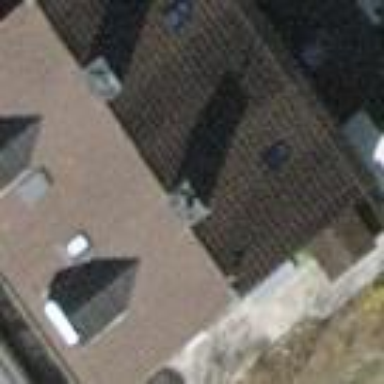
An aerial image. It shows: Semi-detached house with gabled roof.